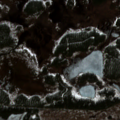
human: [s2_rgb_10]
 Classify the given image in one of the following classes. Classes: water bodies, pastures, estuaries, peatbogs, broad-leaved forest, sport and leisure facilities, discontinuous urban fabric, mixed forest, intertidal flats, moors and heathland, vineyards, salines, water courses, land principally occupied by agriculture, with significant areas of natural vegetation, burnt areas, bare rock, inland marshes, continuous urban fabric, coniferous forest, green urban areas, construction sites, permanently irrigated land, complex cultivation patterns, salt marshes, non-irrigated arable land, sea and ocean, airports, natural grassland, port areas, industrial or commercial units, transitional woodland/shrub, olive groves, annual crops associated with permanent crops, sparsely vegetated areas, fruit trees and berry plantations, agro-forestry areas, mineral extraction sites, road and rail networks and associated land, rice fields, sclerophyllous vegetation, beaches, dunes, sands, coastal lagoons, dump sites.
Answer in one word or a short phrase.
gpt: coniferous forest, peatbogs, water bodies